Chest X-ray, AP view. Patient: 52 years old, sex M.
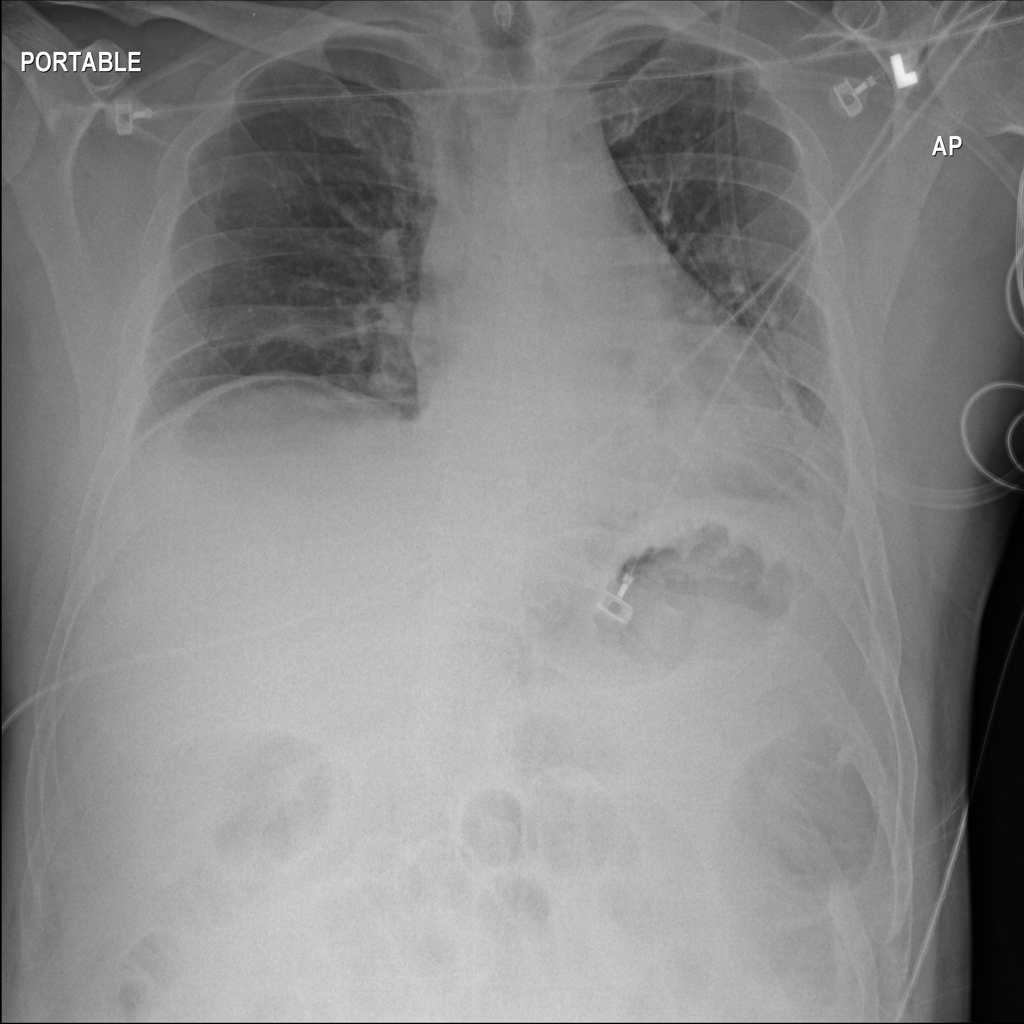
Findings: No Finding